Interaction volume radius: 5 \u00c5
Interaction volume height: 20 \u00c5
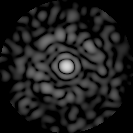
Disorder parameter: 0.8102